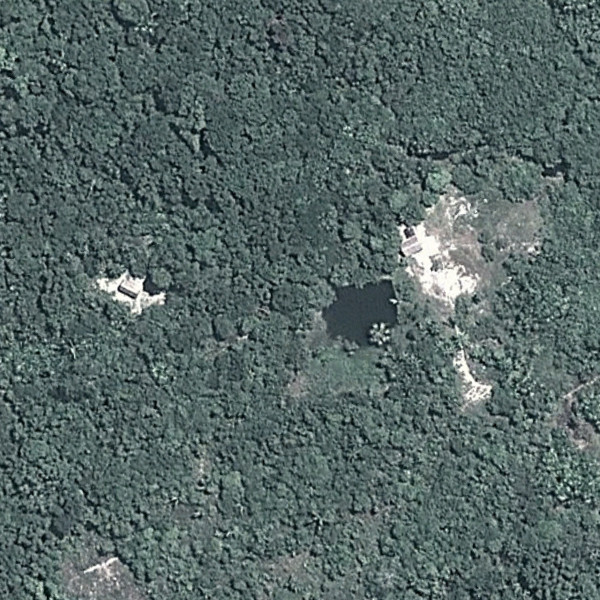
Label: Forest